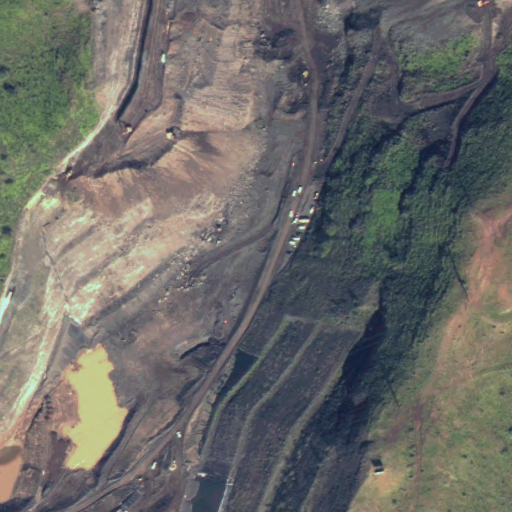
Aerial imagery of valley in Hawaii named Waimānalo Gulch containing only unknown